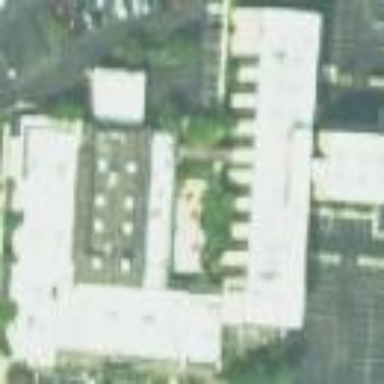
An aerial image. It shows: Hotel building.